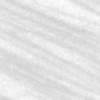
Label: change